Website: lowes
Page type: customer-info-address
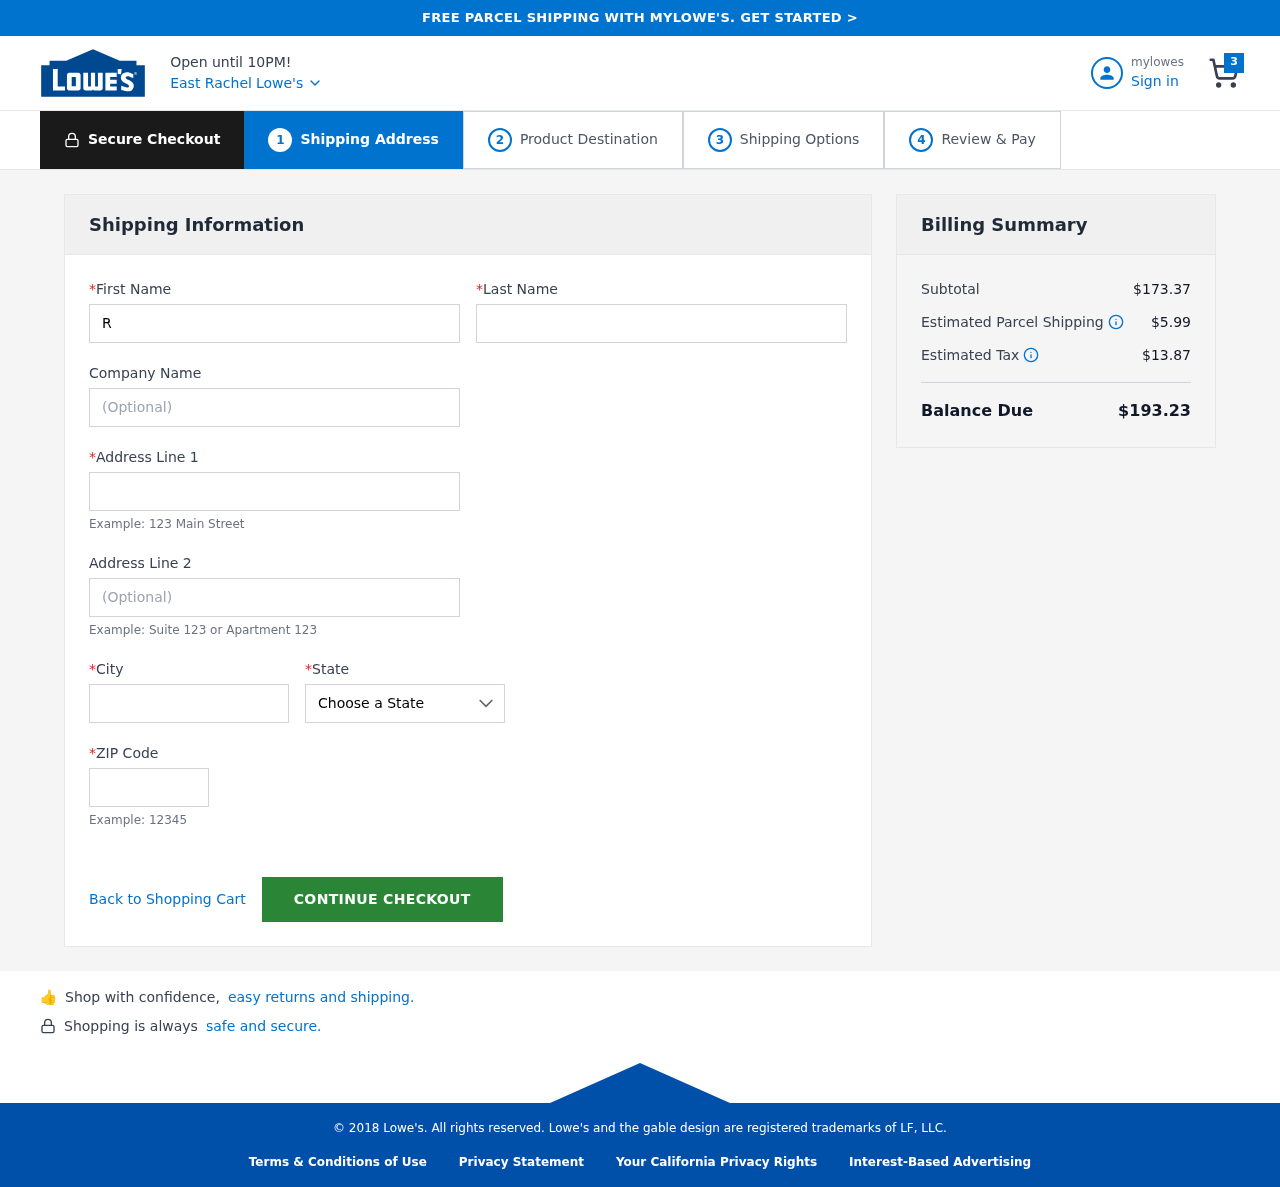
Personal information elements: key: PII_CITY
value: East Rachel
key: PII_FIRSTNAME
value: Rachel
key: PII_LASTNAME
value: Madden
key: PII_POSTCODE
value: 74988
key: PII_STATE
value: AS
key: PII_STREET
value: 88157 Edward Branch Apt. 637
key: PII_STREET2
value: Suite 984
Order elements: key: ORDER_NUM_ITEMS
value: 3
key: ORDER_SUBTOTAL
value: $173.37
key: ORDER_SHIPPING_COST
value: $5.99
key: ORDER_TAX
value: $13.87
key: ORDER_TOTAL
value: $193.23